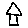
Label: house